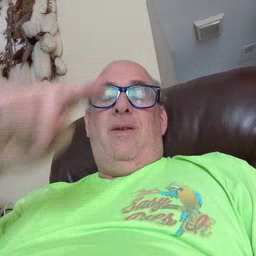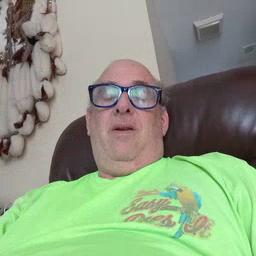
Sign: penny